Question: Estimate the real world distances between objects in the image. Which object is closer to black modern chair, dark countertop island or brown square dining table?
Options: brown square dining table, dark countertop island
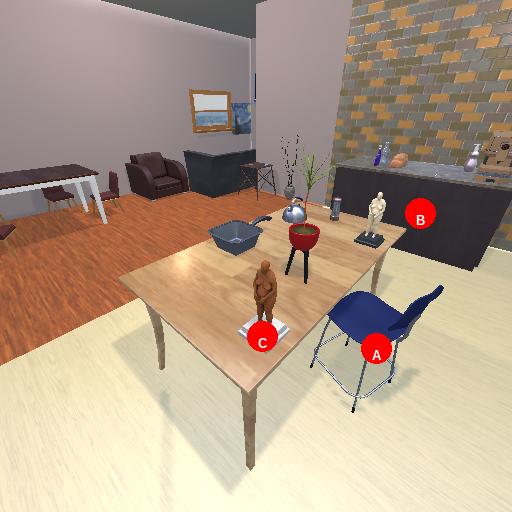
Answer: brown square dining table